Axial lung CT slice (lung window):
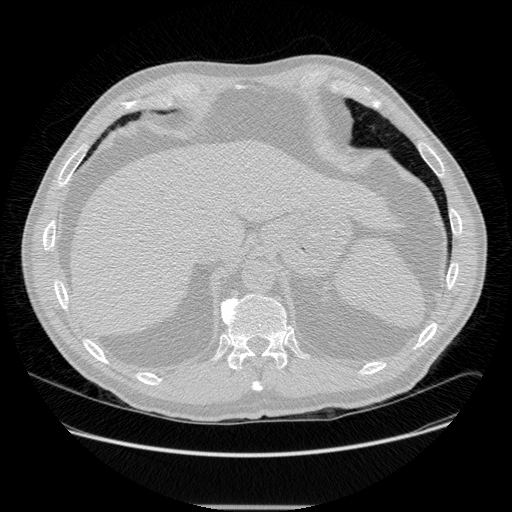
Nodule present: no